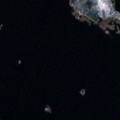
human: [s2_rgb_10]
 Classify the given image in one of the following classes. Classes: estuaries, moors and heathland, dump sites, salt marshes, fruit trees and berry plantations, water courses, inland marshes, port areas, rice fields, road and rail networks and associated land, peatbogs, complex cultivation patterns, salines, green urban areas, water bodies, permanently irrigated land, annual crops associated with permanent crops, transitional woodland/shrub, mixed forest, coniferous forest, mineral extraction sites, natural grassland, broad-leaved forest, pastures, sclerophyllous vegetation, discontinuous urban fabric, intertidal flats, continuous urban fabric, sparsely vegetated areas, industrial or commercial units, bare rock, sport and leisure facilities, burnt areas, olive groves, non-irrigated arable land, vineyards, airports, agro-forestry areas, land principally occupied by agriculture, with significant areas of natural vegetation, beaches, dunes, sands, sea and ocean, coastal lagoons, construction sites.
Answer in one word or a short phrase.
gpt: water bodies